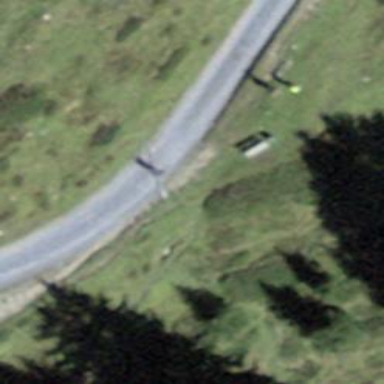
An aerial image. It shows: Bench.